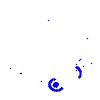
Particle: electron